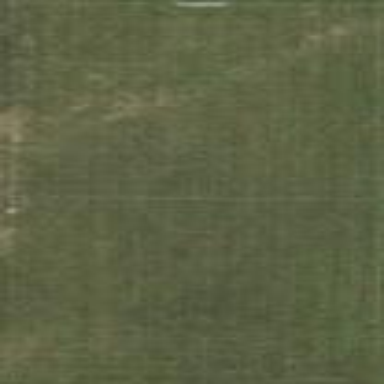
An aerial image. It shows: Soccer pitch for outdoor sports and leisure activities.